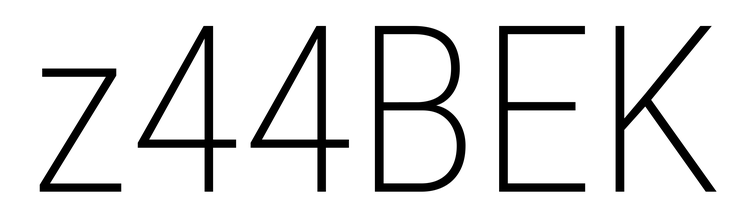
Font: Roboto_Condensed_ExtraLight